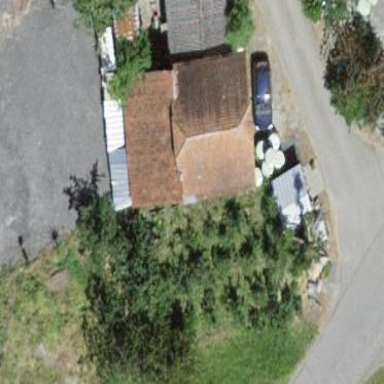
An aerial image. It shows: Rural barn.